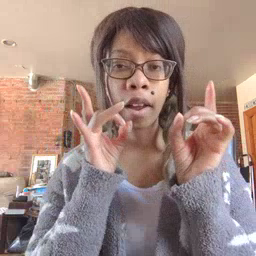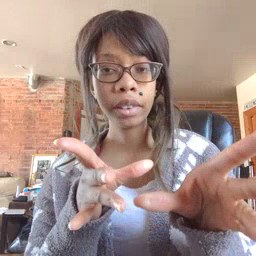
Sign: hate